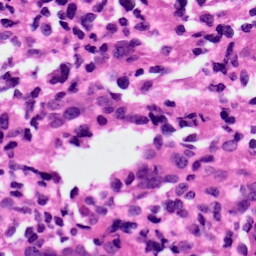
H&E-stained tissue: Ovarian